Question: I just created a new DocumentDB instance. When I go to the "Keys" area on the new Azure portal, I don't see a primary key or secondary key. My URI is listed. I tried use the regenerate feature hoping that would create the keys, but no luck. Anyone else have this problem? How would I report this to Msft without a technical support subscription?

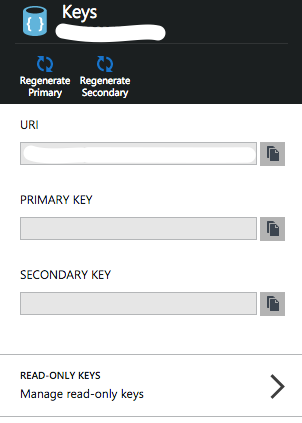
Answer: The account can take several minutes to provision, during which time the keys will not be available (since the account has finished creating). If, in the portal, you choose to Browse | DocumentDB accounts, you will see the status (creating, updating, online). Once your account is in an online state, the keys will be available. Can you ensure that the account is indeed in an online state and, if so, refresh your browser and see if the keys are available?